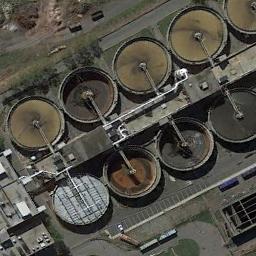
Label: storage_tank